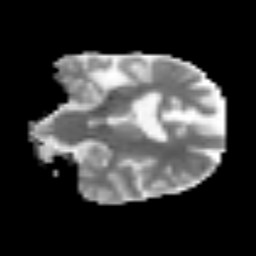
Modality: MD
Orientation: coronal
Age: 62
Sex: female
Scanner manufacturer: siemens
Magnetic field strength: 3 T
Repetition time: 3.2 s
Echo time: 0.081 s